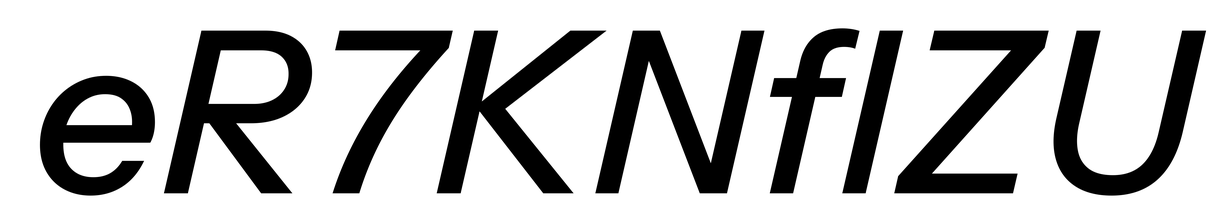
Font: InstrumentSans-Italic_Medium_Italic